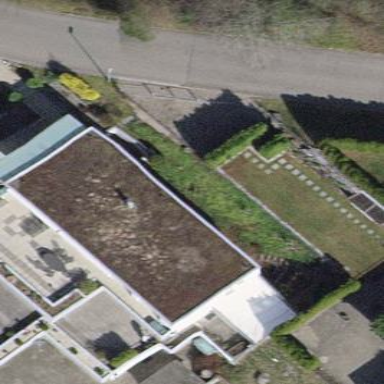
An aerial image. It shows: Terrace building.